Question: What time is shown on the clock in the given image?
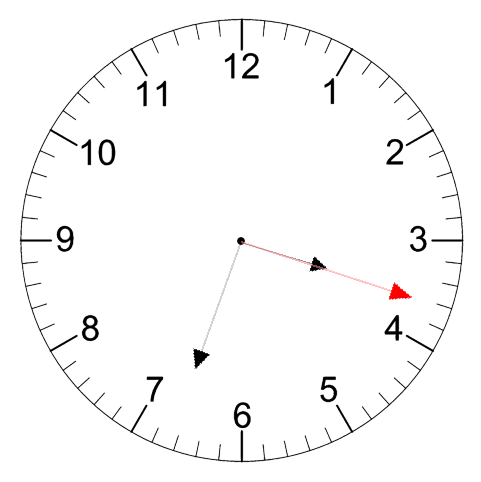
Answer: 03:33:18